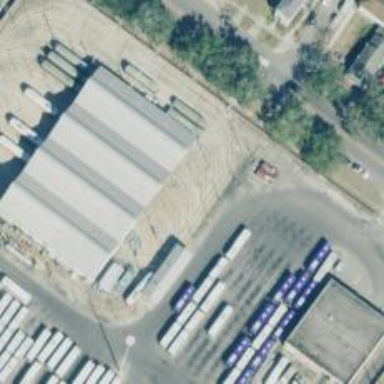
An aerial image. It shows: Tram railway passing through service yard.